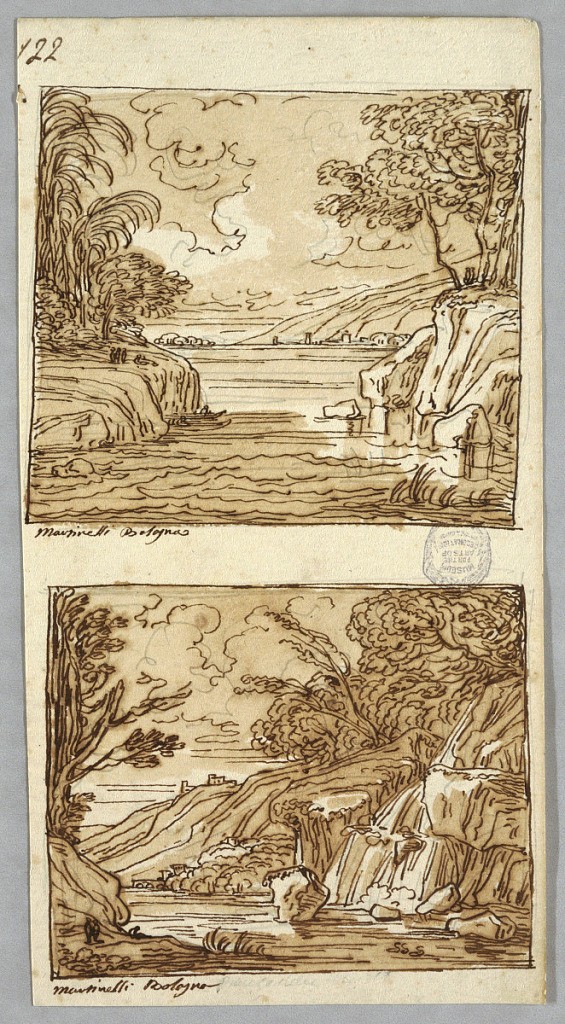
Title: Sketchbook Page: Two Landscapes after Vincenzo Martinelli; Verso: Architectural Details
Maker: Felice Giani, Italian, 1758–1823
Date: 1811–14
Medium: Pen and brown ink, brush and sepia wash over traces of graphite on laid paper
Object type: Drawing
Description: Two mountain landscapes after Martinelli. Inscribed: Martinelli Bologna. Verso: Capital, Spiral, molding, keystone, coffer.